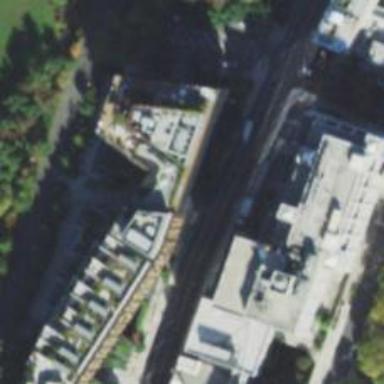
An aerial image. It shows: Footway that passes through building tunnel.